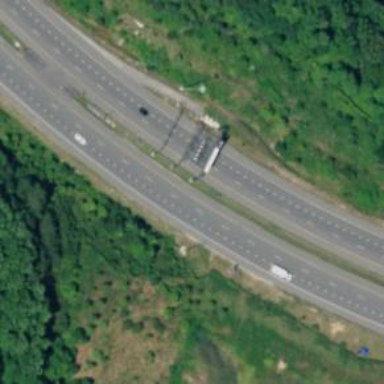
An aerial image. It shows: Toll gantry on the road.